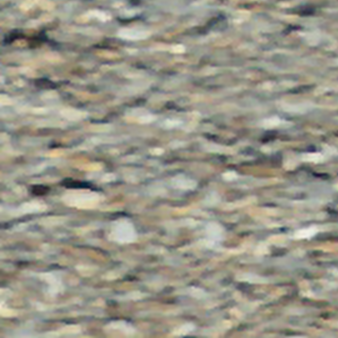
Label: other